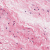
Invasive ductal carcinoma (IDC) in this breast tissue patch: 0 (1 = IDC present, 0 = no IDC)